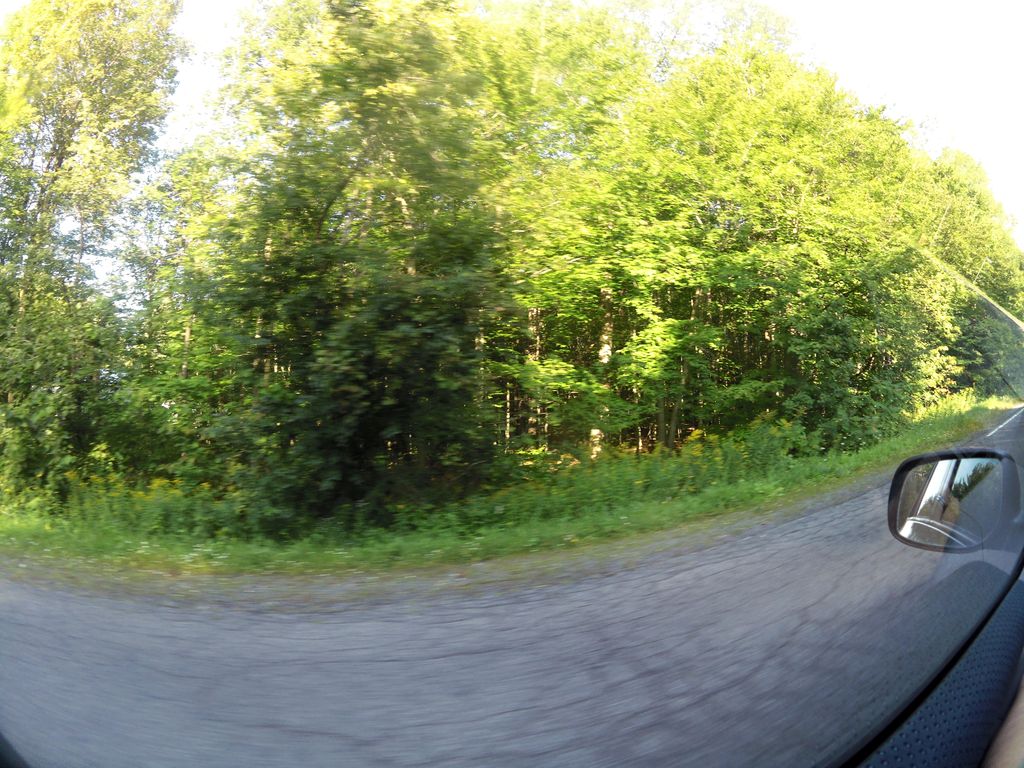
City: ottawa-gatineau